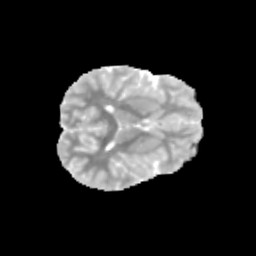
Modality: MD
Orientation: axial
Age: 13
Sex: male
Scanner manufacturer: siemens
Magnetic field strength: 3 T
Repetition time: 3.8 s
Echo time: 0.07 s